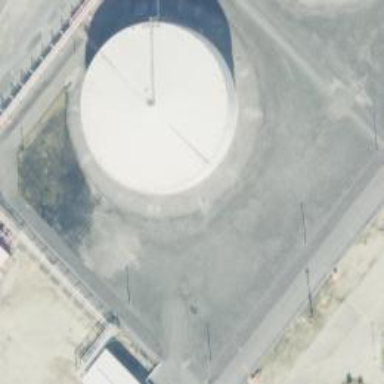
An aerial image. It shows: Storage tank that is man-made.